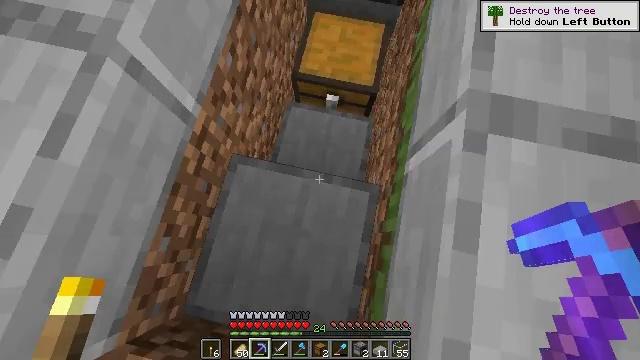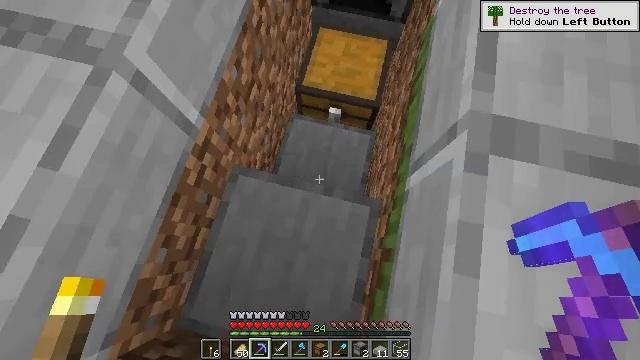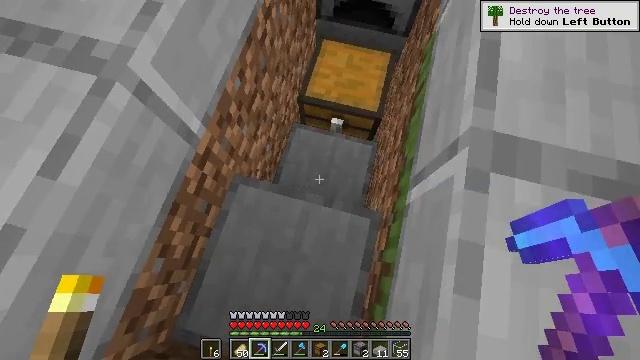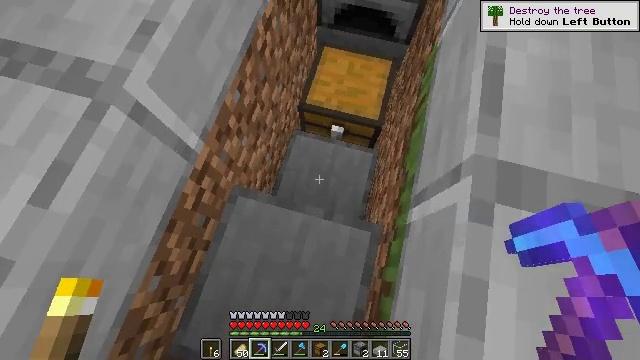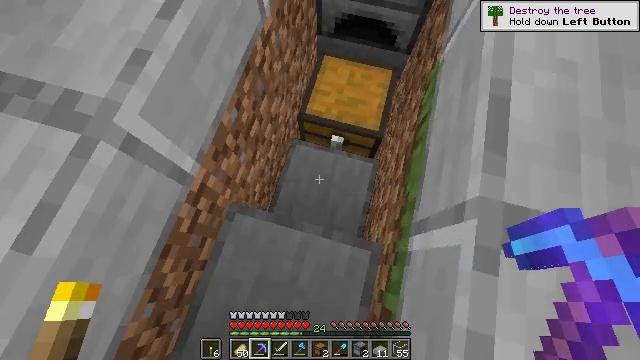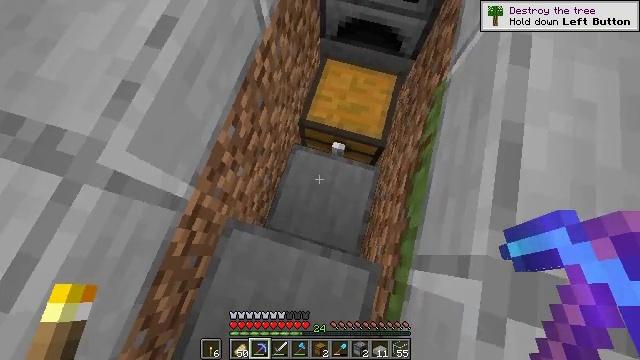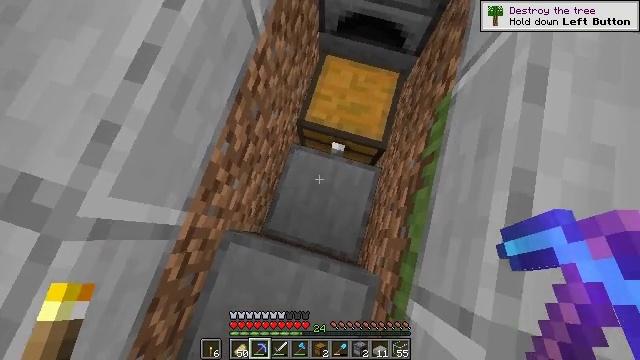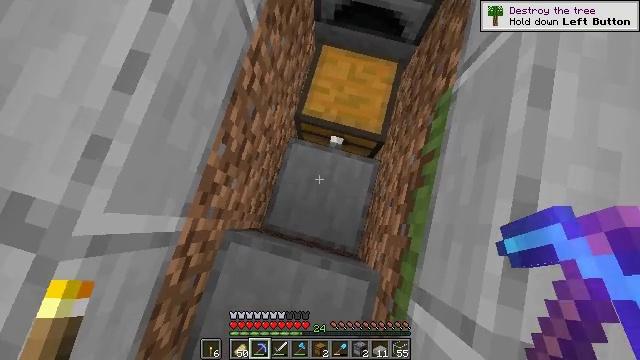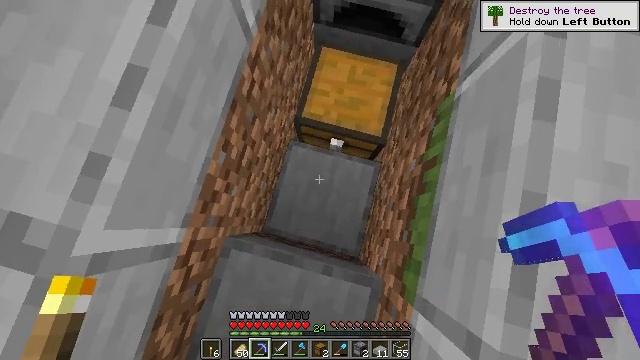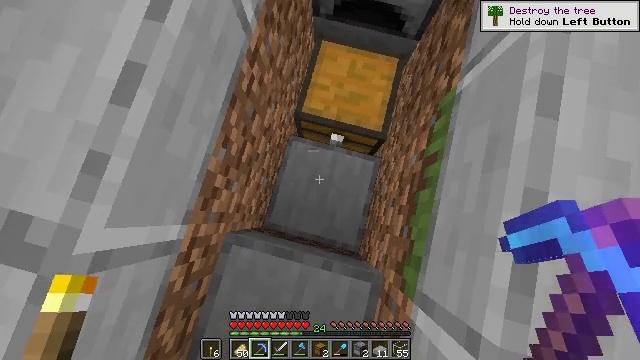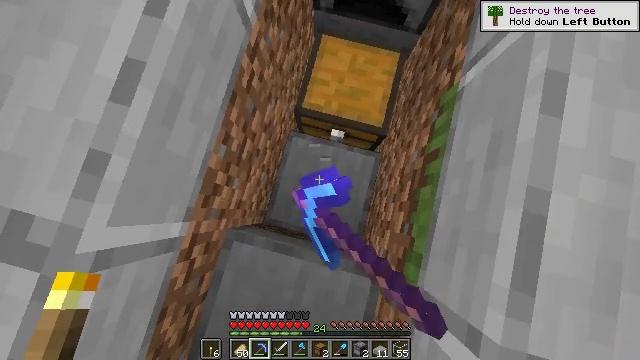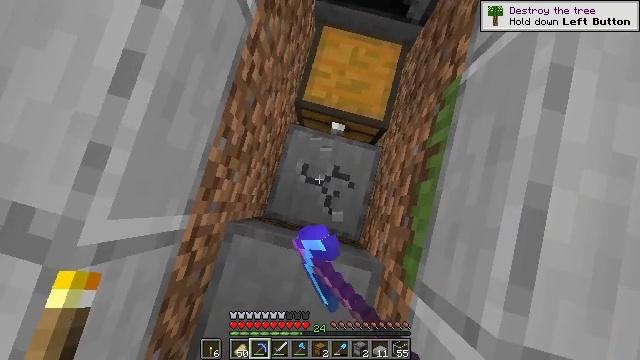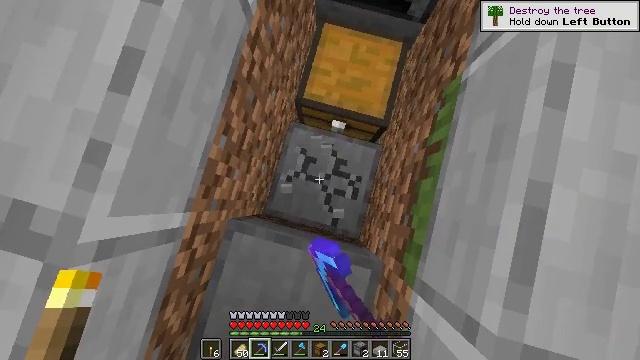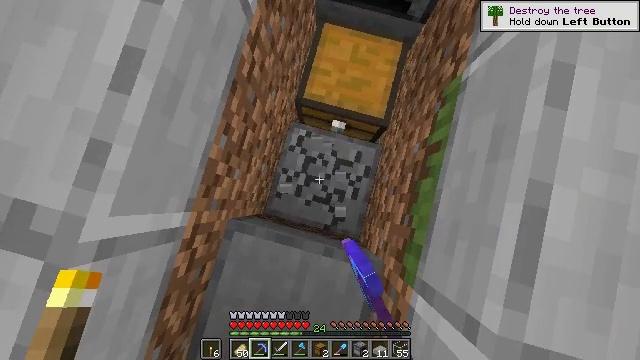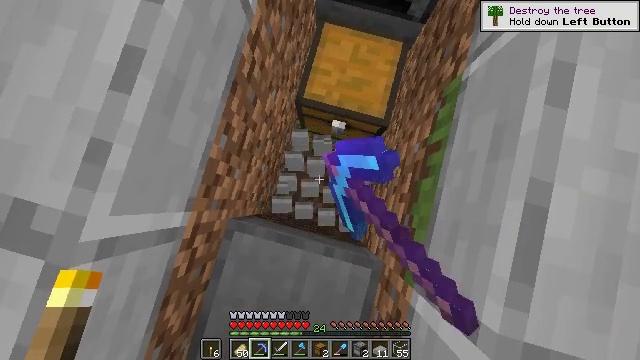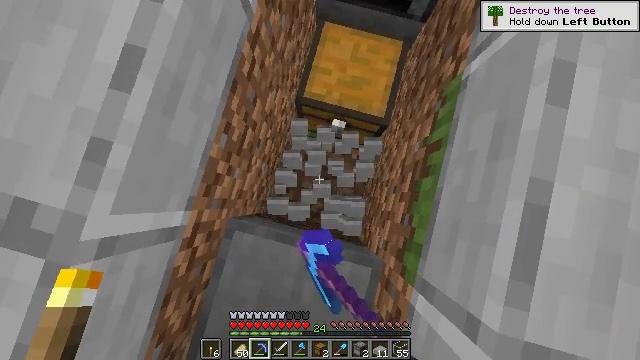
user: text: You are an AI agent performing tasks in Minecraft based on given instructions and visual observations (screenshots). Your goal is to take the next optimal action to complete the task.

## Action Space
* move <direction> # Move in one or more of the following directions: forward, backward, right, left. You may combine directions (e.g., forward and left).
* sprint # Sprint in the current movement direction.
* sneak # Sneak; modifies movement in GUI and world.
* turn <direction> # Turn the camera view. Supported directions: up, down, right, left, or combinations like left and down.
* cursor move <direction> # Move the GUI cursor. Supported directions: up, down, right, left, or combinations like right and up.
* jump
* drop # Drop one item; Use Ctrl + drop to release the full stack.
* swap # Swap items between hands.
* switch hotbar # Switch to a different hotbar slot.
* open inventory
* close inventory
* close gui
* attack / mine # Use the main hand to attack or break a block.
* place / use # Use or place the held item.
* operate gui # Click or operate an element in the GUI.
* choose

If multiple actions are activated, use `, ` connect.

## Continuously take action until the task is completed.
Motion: motion action
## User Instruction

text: Mine the smooth stone slab.
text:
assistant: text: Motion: turn left and up
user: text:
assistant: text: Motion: turn left and up
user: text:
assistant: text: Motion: move forward
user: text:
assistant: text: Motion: move forward
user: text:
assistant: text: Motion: move forward, turn left and down
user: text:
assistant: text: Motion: turn down
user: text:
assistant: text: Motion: turn right and down
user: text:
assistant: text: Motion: no_op
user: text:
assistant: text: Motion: turn down, attack / mine
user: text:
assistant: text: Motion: turn down, attack / mine
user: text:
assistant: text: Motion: turn down, attack / mine
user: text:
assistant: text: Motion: attack / mine
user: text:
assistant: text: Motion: attack / mine
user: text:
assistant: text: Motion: attack / mine
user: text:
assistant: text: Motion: attack / mine
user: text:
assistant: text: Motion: attack / mine
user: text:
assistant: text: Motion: no_op
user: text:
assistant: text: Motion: no_op
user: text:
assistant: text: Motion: no_op
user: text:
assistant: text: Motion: turn right
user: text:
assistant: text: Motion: turn right
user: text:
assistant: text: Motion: turn right
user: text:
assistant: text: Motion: turn right and down
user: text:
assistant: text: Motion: move forward, turn right and down
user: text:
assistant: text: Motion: move forward, turn right
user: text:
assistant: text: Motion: move forward, turn right
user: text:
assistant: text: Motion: turn right
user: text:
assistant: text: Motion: turn right
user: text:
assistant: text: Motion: turn right
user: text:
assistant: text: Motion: turn right and up